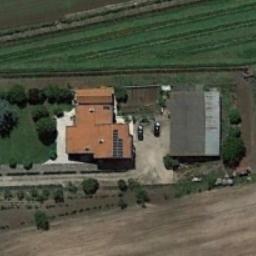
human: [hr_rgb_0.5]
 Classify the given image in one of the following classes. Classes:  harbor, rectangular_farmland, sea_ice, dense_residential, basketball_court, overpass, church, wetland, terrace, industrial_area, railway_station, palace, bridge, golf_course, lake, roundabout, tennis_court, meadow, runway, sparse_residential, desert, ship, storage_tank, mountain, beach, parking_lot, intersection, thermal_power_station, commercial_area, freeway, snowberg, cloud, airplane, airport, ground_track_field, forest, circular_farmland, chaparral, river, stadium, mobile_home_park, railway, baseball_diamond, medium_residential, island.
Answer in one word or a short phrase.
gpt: sparse_residential